Question: I am having a very strange issue with global variables in Matlab.
Usually, when you declare a variable to be global before assigning any value to it, it will be left as an empty variable. I have a variable 'R' which I want to declare as global. But after I type 'clear' and 'global R', in the variable list 'R' is already set to be a 1*18 array, with some zero's and other numbers filled in it.
I do have some other functions and scripts which share the global variable 'R', but I made sure I did not call any of the scripts or functions after I typed 'clear', and the variable list is already empty when I typed 'global R' from the prompt.

But still, the problem persists. I guess I must have some serious misunderstanding of the rules about global variables. Can anybody explain why this is happening?
Thanks in advance.
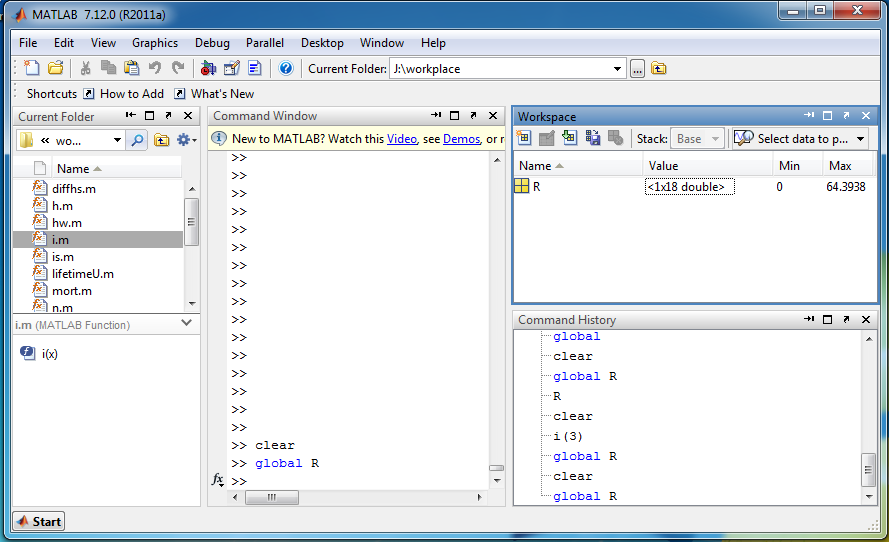
Answer: The 'clear' command does not clear global variables. It removes the variable from your local workspace, but it is still there. So if you assigned some value to it previously, declaring it again simply 'shows' the global variable in your local scope. You have to use 'clear all' or 'clear global'. From the <URL> of 'clear':
> If variable name is global, then clear removes it from the current workspace, but it remains in the global workspace.
Consider the following example:
'''
>> clear all;
>> global v;
>> v = 1:100; % assign global variable
>> whos % check if it is there
Name Size Bytes Class Attributes
v 1x100 800 double global
>> clear;
>> whos % nothing declared in local workspace
>> global v;
>> whos % ups, v is not empty!!
Name Size Bytes Class Attributes
v 1x100 800 double global
>> clear global; % you have to clear it properly
>> whos
>> global v % now it is empty
>> whos
Name Size Bytes Class Attributes
v 0x0 0 double global
'''